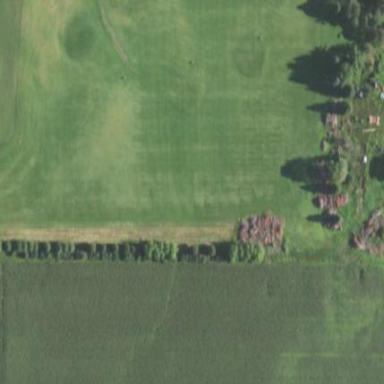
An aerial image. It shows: Unpaved area at golf driving range.